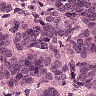
Metastatic tissue present: yes